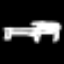
Label: bed